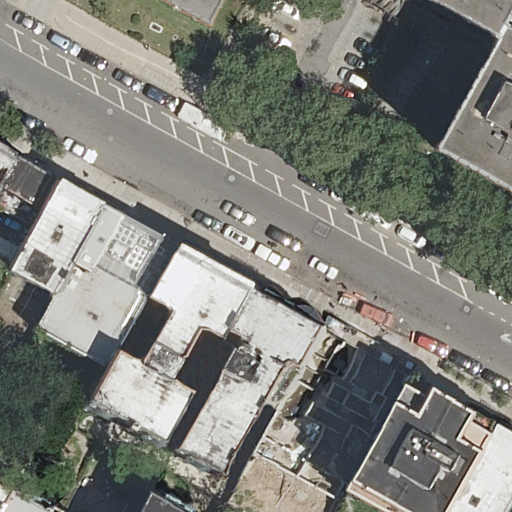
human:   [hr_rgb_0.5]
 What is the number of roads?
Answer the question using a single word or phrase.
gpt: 1

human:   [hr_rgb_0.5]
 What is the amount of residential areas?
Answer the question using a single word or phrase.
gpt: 1

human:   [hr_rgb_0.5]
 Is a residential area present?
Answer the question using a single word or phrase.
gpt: yes

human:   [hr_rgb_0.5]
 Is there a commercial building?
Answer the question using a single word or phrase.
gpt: no

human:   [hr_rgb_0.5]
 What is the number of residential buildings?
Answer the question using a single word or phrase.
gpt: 13

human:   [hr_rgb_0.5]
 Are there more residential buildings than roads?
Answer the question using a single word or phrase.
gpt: yes

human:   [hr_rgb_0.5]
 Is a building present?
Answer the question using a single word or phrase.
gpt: yes

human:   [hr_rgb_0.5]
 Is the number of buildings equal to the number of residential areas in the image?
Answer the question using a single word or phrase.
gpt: no

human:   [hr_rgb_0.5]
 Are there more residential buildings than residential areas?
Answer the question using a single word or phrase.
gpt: yes

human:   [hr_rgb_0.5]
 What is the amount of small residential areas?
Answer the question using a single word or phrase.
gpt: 0

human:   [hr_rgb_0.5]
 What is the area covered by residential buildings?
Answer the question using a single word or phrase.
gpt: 3872m2

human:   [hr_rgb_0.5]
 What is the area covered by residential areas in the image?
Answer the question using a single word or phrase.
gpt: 284m2

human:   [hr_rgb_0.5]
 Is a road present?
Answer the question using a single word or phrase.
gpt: yes

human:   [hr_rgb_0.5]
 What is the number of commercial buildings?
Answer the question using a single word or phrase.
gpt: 0

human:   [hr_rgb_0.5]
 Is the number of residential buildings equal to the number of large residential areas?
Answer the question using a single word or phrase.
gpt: no

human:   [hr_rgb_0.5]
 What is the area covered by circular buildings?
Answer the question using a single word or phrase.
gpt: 0m2

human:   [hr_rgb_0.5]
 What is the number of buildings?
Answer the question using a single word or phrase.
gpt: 13

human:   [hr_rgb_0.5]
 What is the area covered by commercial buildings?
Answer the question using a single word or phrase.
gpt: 0m2

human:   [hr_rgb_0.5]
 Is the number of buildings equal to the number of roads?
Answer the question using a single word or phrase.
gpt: no

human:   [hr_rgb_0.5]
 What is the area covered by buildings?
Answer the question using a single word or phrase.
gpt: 3872m2

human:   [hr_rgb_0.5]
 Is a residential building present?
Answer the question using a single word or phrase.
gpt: yes

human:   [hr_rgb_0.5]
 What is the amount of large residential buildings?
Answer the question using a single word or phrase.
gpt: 1

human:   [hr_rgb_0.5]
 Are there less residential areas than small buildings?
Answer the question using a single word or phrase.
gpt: yes

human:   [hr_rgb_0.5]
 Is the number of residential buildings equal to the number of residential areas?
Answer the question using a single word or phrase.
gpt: no

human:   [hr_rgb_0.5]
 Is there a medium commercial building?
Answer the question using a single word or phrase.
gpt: no

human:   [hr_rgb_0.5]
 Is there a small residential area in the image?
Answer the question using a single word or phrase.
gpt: no

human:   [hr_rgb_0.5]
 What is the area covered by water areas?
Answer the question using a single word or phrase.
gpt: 0m2

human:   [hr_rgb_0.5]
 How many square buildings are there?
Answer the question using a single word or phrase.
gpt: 0

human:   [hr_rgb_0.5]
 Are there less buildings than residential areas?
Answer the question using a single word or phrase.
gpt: no

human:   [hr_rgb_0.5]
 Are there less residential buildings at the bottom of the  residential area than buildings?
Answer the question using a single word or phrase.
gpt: no

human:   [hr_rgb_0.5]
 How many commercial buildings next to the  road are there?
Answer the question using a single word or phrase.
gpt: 0

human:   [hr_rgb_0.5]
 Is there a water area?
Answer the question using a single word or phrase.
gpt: no

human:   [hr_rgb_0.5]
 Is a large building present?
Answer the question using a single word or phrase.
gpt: yes

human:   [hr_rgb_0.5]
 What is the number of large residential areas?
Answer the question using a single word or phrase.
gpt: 0

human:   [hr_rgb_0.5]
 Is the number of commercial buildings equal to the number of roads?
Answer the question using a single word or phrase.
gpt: no

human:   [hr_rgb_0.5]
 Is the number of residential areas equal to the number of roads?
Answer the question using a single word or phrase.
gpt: yes

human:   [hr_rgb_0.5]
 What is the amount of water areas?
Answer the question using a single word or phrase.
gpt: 0

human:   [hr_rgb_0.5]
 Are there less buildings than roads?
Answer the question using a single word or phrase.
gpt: no

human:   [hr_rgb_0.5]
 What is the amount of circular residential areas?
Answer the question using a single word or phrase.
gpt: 0

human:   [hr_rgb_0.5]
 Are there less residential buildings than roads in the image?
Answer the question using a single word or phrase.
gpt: no

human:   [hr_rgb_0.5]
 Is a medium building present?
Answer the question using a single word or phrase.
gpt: yes

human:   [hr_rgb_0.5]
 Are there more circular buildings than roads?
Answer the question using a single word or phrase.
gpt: no

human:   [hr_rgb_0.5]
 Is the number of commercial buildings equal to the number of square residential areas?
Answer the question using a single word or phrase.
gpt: yes

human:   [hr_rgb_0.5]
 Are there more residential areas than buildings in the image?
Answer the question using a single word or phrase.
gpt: no

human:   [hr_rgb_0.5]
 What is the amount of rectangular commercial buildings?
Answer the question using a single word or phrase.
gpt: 0

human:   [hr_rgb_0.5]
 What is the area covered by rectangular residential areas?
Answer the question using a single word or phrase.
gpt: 284m2

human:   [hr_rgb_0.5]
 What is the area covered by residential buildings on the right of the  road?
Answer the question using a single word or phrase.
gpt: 329m2

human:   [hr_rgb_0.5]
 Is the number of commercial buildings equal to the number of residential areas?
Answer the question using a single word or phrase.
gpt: no

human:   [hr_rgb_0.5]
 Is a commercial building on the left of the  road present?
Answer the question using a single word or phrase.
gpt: no

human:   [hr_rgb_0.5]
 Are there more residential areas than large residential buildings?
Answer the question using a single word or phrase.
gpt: no

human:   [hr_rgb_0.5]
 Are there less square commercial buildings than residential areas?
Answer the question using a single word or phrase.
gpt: yes

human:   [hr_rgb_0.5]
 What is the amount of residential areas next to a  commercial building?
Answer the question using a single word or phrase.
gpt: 0

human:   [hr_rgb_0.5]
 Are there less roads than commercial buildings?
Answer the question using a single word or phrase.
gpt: no

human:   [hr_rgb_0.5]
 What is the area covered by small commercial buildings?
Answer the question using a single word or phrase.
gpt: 0m2

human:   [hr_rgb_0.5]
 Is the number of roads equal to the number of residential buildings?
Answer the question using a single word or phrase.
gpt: no

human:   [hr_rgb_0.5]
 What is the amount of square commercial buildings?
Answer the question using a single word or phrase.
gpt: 0

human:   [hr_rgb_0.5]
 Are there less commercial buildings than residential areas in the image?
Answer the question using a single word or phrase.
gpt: yes

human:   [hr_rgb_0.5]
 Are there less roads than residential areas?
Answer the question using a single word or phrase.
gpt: no

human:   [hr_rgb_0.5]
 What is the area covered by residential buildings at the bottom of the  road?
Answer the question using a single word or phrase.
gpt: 2175m2

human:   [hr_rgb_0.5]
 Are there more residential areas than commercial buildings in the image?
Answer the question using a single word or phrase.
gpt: yes

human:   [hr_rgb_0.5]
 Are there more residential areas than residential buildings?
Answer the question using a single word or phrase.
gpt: no

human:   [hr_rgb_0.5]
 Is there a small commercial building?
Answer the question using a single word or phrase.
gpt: no

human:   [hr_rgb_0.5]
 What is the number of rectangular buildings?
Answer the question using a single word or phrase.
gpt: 7

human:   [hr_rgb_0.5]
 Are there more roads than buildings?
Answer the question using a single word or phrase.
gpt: no